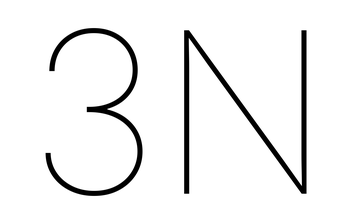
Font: Inter_Thin